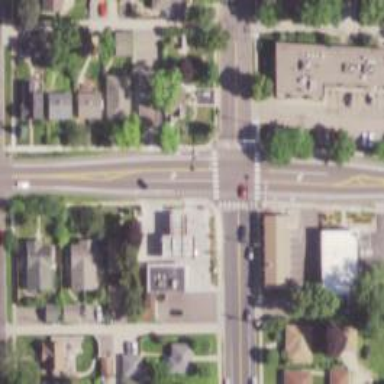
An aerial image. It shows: Marked road crossing.